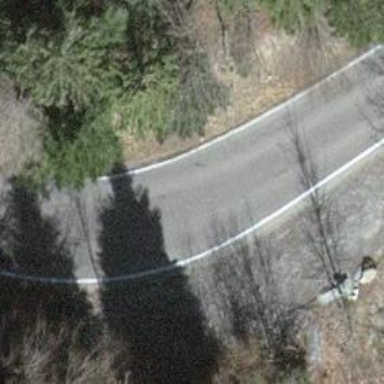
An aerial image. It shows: Paved tertiary road.